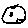
Label: moon